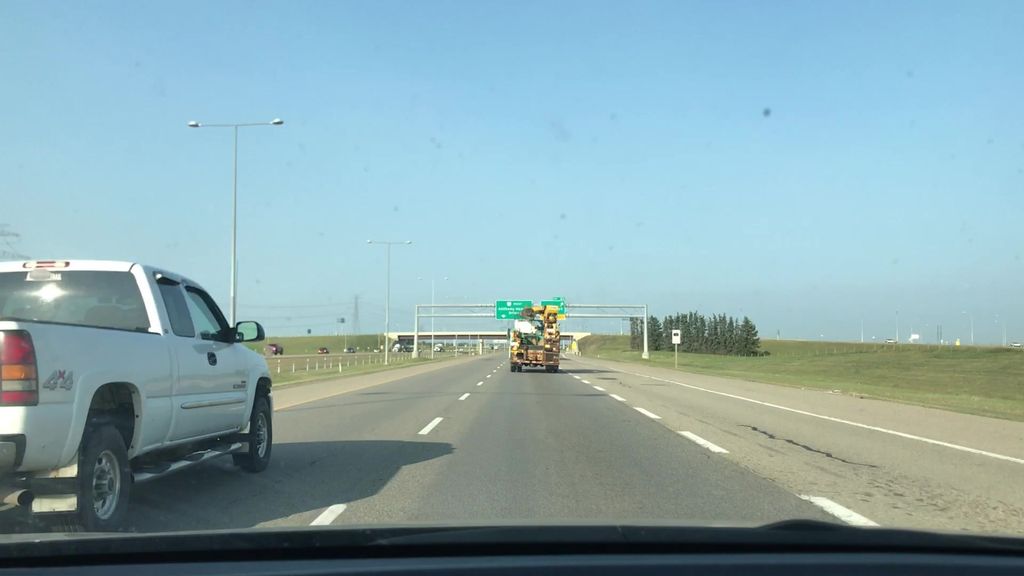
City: edmonton